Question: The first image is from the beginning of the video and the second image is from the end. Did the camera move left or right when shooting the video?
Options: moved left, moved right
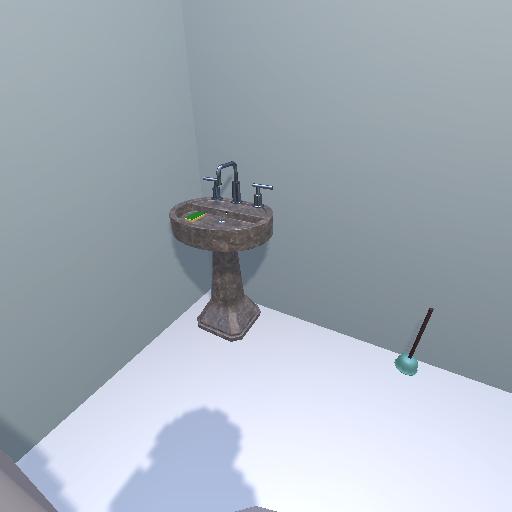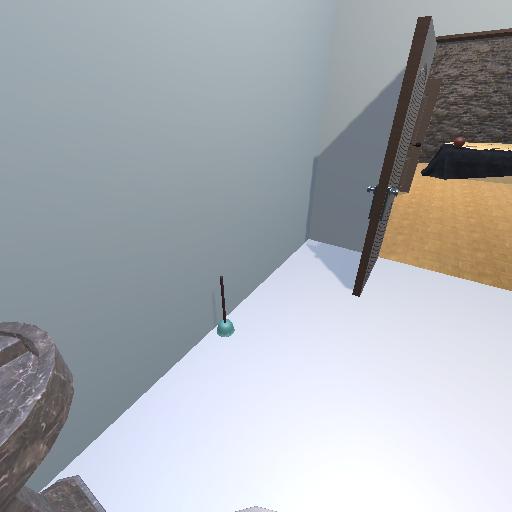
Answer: moved left